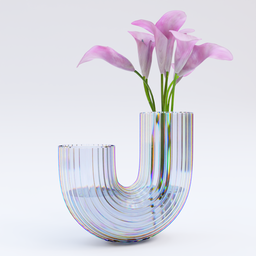
Label: decoration